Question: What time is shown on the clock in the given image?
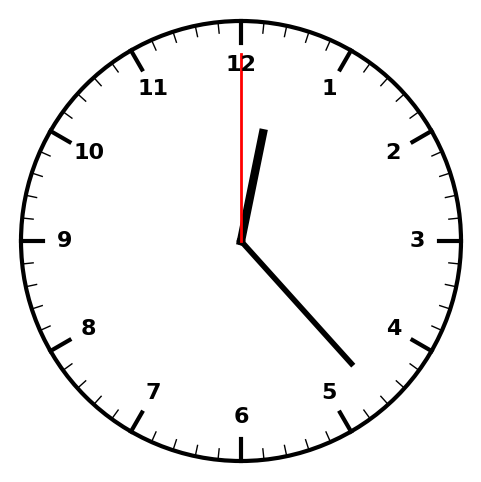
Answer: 12:23:00